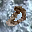
Label: 0